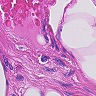
Metastatic tissue present: no